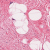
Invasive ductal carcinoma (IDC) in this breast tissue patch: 0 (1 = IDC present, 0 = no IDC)